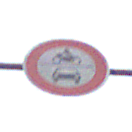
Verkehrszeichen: VerbotKraftfahrzeuge
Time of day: Midday
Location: Outdoor (Suburban)
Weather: Overcast
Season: NotSpecified
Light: Natural